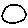
Label: moon